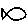
Label: fish